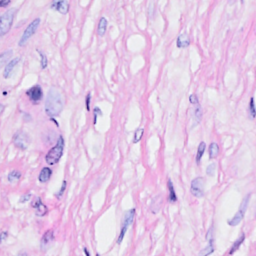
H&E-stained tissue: Breast